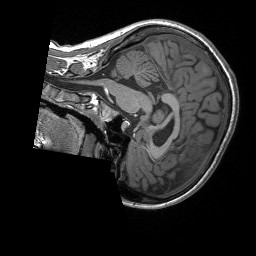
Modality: T1w
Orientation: sagittal
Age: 19
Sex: female
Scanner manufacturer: siemens
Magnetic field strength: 3 T
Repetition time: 1.56 s
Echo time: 0.00207 s